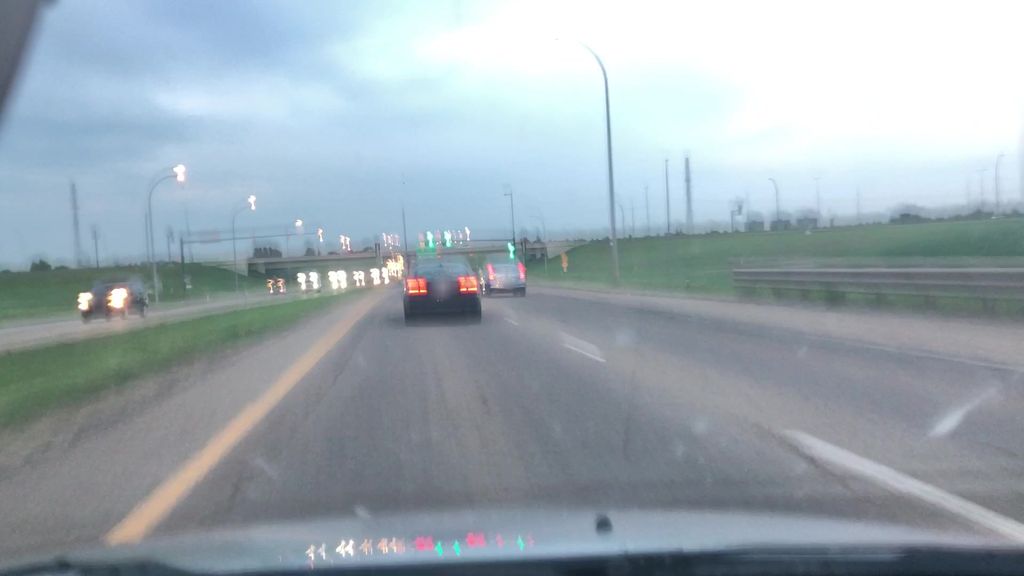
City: edmonton